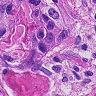
Metastatic tissue present: yes